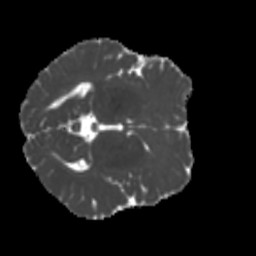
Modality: MD
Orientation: axial
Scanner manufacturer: siemens
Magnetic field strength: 3 T
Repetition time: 4 s
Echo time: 0.0594 s